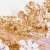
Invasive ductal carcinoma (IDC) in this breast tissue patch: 0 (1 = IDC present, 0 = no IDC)